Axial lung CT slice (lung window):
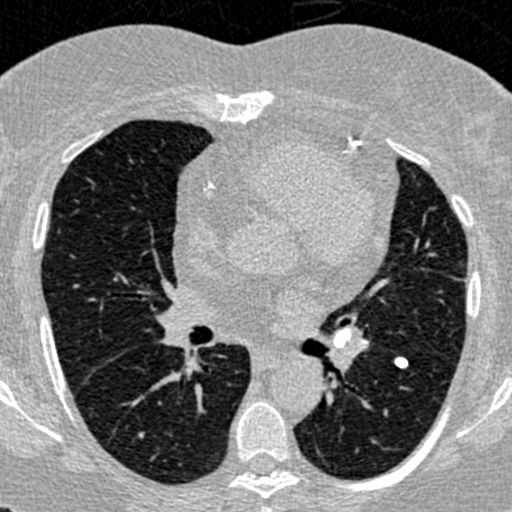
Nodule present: yes
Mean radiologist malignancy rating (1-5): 1